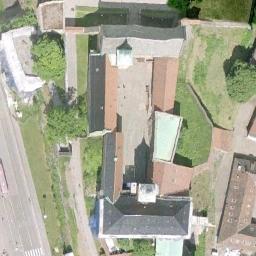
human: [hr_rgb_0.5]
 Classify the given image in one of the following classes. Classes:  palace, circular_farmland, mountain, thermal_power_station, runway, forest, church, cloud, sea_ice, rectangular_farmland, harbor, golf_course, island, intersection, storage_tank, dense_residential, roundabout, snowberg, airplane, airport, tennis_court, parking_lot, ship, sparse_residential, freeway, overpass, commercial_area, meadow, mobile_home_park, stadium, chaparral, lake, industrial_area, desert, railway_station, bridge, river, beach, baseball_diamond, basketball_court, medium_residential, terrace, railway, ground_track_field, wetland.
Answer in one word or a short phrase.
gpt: palace